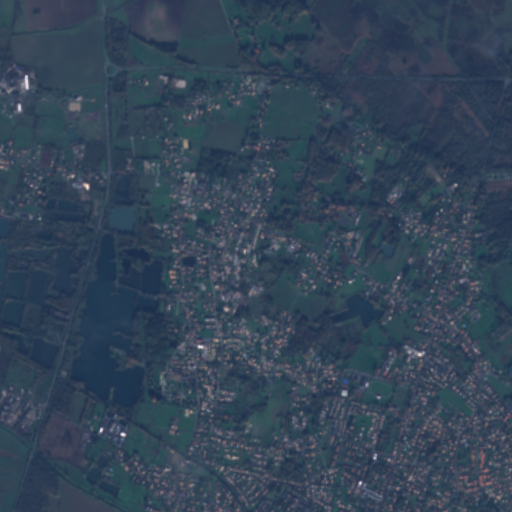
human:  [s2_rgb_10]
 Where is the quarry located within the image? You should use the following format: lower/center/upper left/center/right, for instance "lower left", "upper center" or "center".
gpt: The quarry is located in the lower left of the image.
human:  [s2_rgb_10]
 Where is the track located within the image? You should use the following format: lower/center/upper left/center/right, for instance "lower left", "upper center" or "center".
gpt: The track is located in the lower right of the image.
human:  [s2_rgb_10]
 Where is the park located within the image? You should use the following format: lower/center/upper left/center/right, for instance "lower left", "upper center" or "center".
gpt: There is no park in the image.